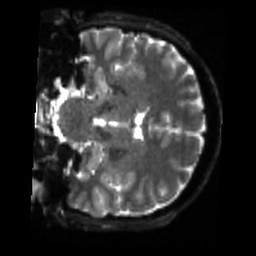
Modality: sbref
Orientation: coronal
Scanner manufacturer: siemens
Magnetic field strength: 3 T
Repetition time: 4 s
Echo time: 0.0594 s